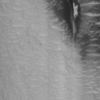
Label: not_dusty